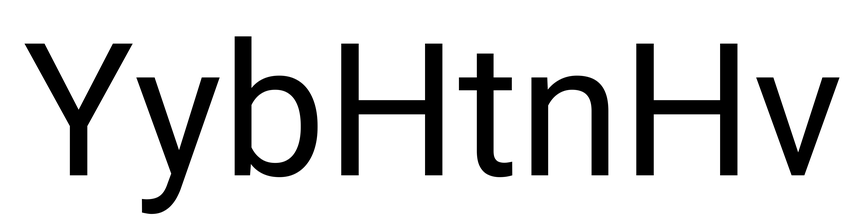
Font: Roboto_Regular